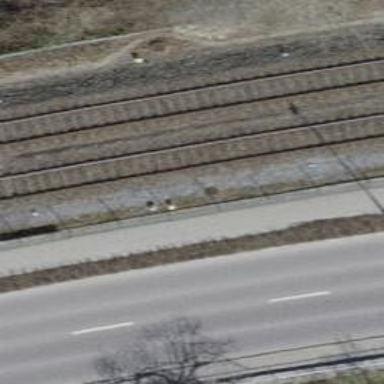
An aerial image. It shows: Single-track railway bridge.